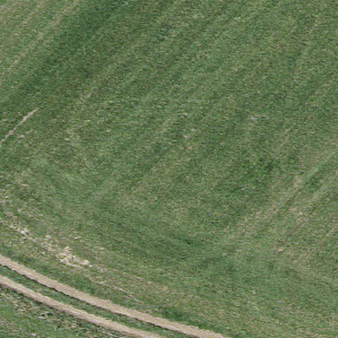
Label: other